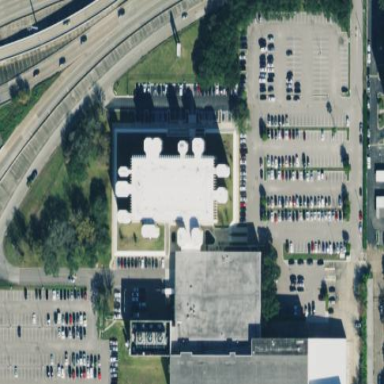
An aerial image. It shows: Office building.